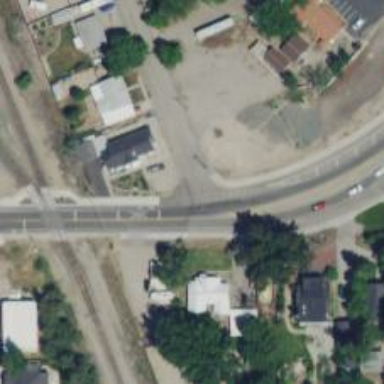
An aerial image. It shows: Unmarked crossing on the road.